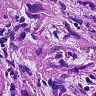
Metastatic tissue present: yes